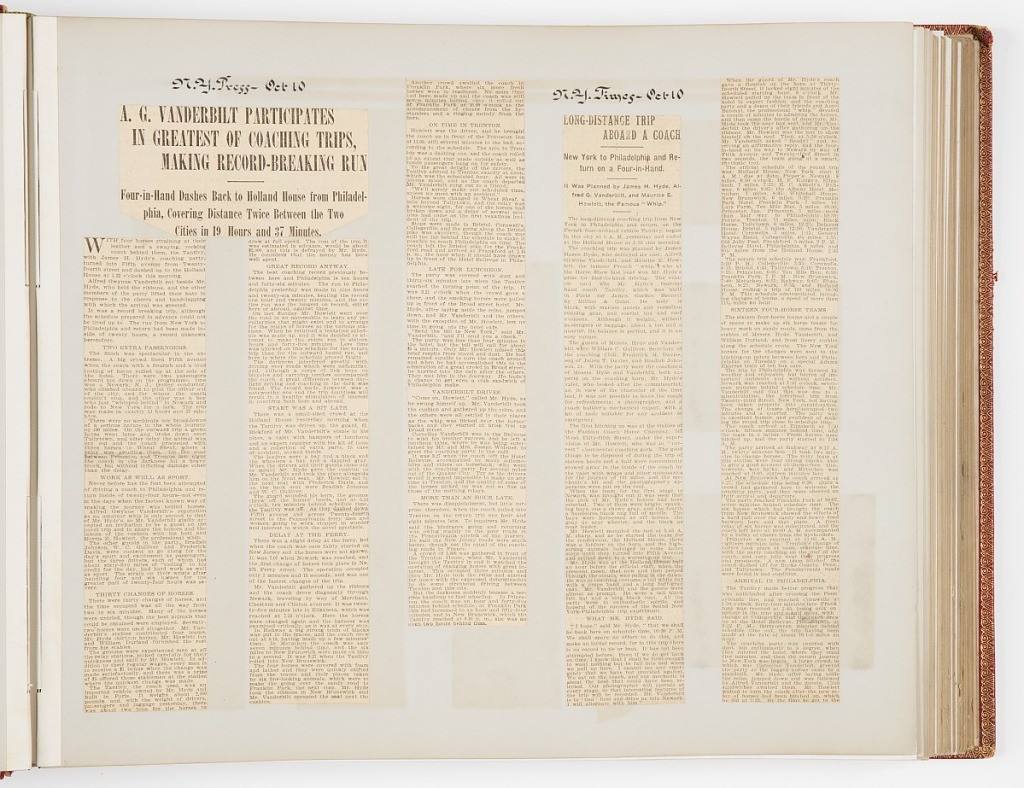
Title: Commemorative Scrapbook Documenting the 1901 Record Breaking Coach Race from New York City to Philadelphia and Back Again
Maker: James Hazen Hyde, American, 1876 - 1959
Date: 1901
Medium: Newspaper and magazine clippings mounted on heavy wove paper, annotated in pen and ink, bound in red leather with gilded lettering
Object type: Album Page
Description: Album of newspaper clippings describing the coach trip from New York to Philadelphia and return. The drivers were James H. Hyde and Alfred Vanderbilt.